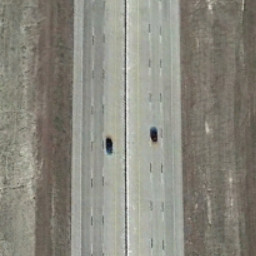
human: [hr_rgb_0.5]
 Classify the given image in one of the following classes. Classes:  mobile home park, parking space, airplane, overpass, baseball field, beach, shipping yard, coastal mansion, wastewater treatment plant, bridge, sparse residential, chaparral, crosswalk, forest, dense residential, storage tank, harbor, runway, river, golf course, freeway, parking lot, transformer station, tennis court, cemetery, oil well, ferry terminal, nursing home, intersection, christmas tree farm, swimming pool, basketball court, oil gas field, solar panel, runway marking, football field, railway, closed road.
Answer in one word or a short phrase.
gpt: freeway